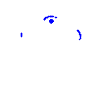
Particle: proton